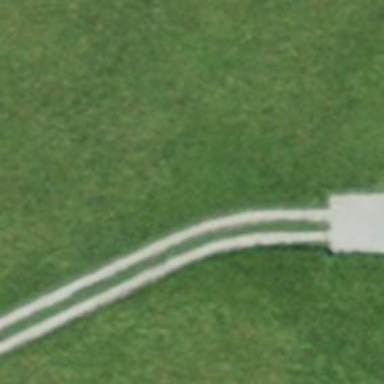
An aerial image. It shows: Track road with grass paver surface.